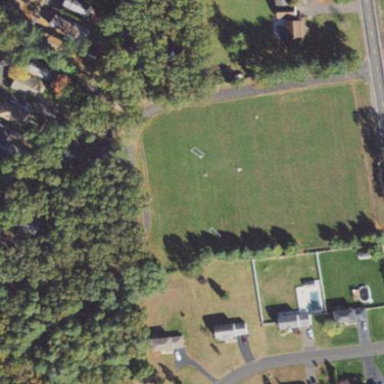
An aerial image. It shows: Soccer pitch for outdoor sports and leisure activities.